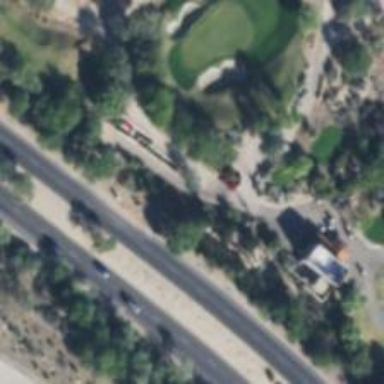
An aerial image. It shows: Path for golf carts.